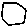
Label: hexagon